Question: I try to create a insert operation through WCF Service. Here is what i have done. First of all i will show you my project structure

Each file explanation :
'IServiceClient.cs' contain, group of Service Contract
'''
[ServiceContract]
public interface IServiceClient
{
[OperationContract]
void InsertMaster();
}
'''
'Service.cs' contain group of Data Contract
'''
[DataContract]
public class Service
{
[DataMember]
public string Id;
[DataMember]
public string Submitter;
[DataMember]
public string Comments;
[DataMember]
public DateTime TimeSubmitted;
}
'''
'ServiceClient.cs' contain, business logic like Insert to MYSQL operation
'''
public void InsertMaster()
{
string query = "INSERT INTO movies (id, submitter, comments, time) VALUES(id, submitter, comments, time)";
//open connection
connection.Open();
//create command and assign the query and connection from the constructor
MySqlCommand cmd = new MySqlCommand(query, connection);
//Execute command
cmd.ExecuteNonQuery();
//close connection
connection.Close();
}
'''
and my problem is, how to pass Data Contract field to ServiceClient.cs so i can write some MYSQL query? that "string query" is just my demo that i want to insert from the value that give by data contract
and my second problem is how to load data contract field into WCF Test Client? i need to test it about to work or not before i do use it in my Client side project
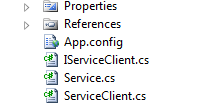
Answer: This how you need to modify :
'''
[ServiceContract]
public interface IServiceClient
{
[OperationContract]
void InsertMaster(Service ServiceObj);
}
[DataContract]
public class Service
{
[DataMember]
public string Id;
[DataMember]
public string Submitter;
[DataMember]
public string Comments;
[DataMember]
public DateTime TimeSubmitted;
}
public void InsertMaster(Service ServiceObj)
{
string query = "INSERT INTO movies (id, submitter, comments, time) VALUES(ServiceObj.id, ServiceObj.submitter, ServiceObj.comments, ServiceObj.time)";
//open connection
connection.Open();
//create command and assign the query and connection from the constructor
MySqlCommand cmd = new MySqlCommand(query, connection);
//Execute command
cmd.ExecuteNonQuery();
//close connection
connection.Close();
}
'''
Contract will appear once you test using WCF test client.